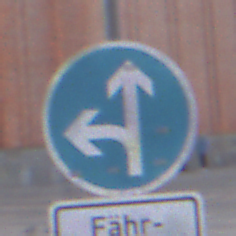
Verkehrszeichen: VorgeschriebeneFahrtrichtungGeradeausOderLinks
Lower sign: SonstigeFahrzeugePersonengruppenFrei4
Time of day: SunriseSunset
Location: Outdoor (Urban)
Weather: PartlyCloudy
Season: NotSpecified
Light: Natural